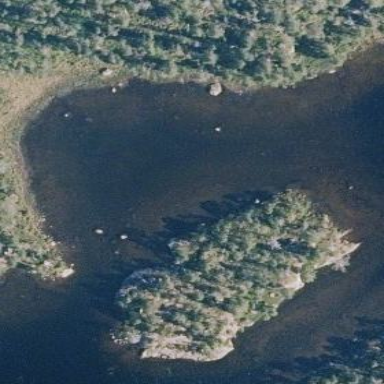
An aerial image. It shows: Islet.